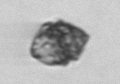
Label: Kryptoperidinium_triquetrum